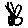
Label: bird